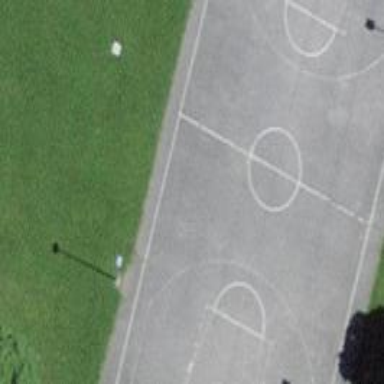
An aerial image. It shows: Basketball court in the leisure land pitch.